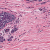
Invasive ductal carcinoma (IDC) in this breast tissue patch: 0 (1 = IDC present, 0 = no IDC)